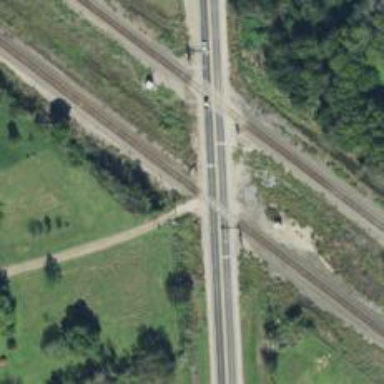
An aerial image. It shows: Railway level crossing.